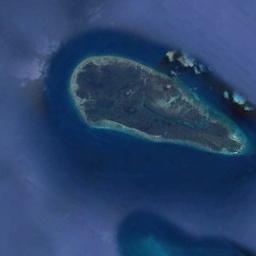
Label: island